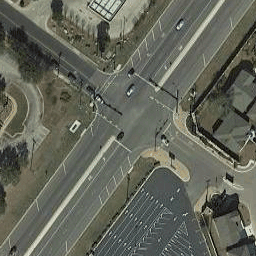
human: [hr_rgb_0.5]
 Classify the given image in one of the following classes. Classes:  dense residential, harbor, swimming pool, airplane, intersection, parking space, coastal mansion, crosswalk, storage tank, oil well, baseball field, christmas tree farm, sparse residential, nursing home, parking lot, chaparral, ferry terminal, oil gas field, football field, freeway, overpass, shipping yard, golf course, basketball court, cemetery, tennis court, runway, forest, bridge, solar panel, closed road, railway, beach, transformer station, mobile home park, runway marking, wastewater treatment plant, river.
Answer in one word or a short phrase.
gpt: intersection